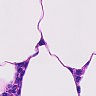
Metastatic tissue present: no